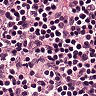
Metastatic tissue present: no